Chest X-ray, PA view. Patient: 47 years old, sex F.
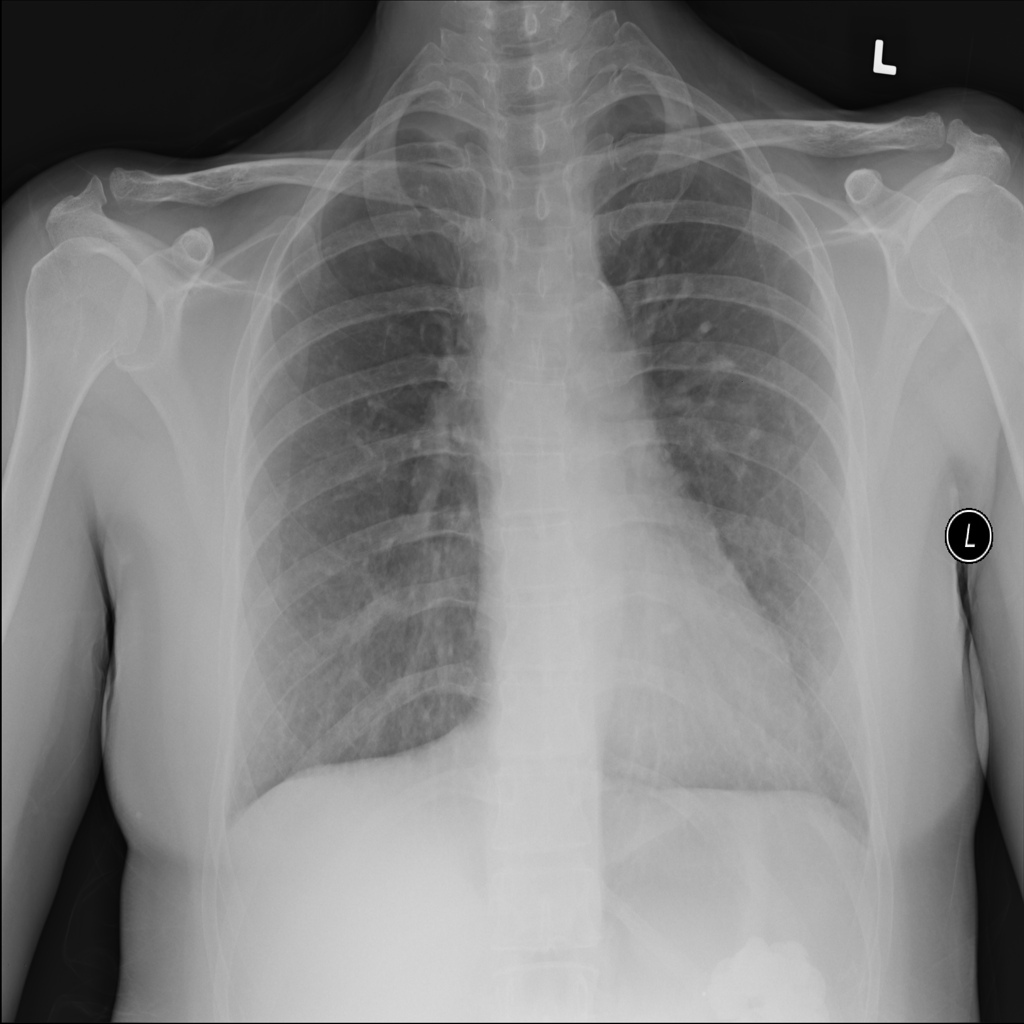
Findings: Infiltration, Pleural_Thickening